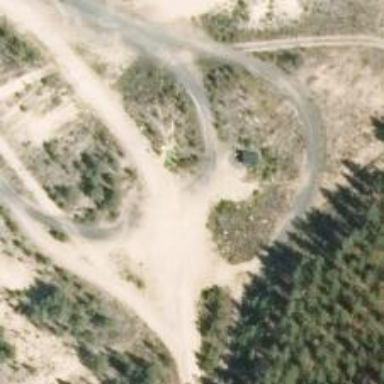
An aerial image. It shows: Footway designated for nordic skiing.